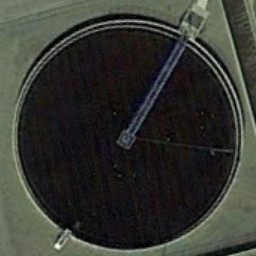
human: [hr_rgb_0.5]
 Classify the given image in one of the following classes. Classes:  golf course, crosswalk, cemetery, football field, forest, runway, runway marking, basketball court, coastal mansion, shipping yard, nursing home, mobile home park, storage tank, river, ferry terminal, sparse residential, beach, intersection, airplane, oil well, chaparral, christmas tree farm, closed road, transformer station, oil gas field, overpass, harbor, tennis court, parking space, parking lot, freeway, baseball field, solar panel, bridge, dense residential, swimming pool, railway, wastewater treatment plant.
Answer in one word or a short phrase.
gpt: wastewater treatment plant